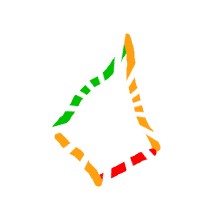
Shape: kite